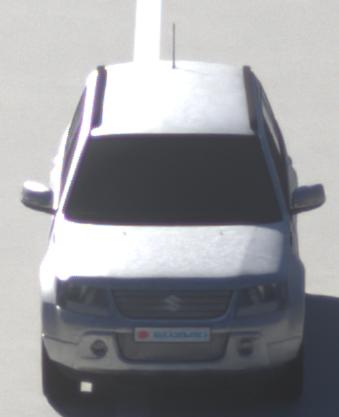
Make: Suzuki
Model: Grand Vitara
Detailed model: Gen. 1 JT
Model produced from: 2009
Model produced until: 2012
Doors: 5
Color: white
Road condition: dry road
Daytime: morning or afternoon
Contrast: high contrast